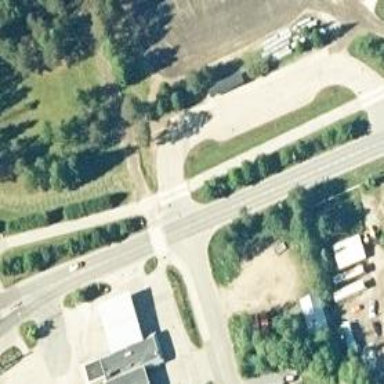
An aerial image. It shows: Asphalt cycleway with zebra crossing for cyclists.